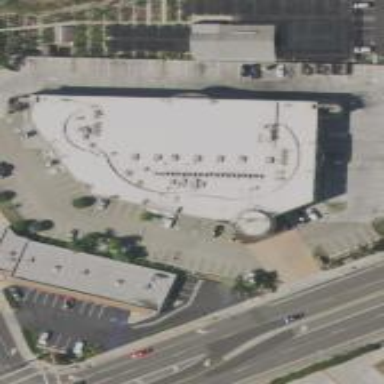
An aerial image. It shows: Retail building.